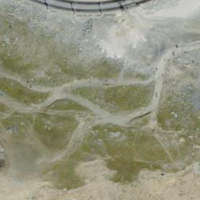
EUNIS habitat code: 48
Species observed at this site:
Silene acaulis
Gentiana terglouensis